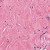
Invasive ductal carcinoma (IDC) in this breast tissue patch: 0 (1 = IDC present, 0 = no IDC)